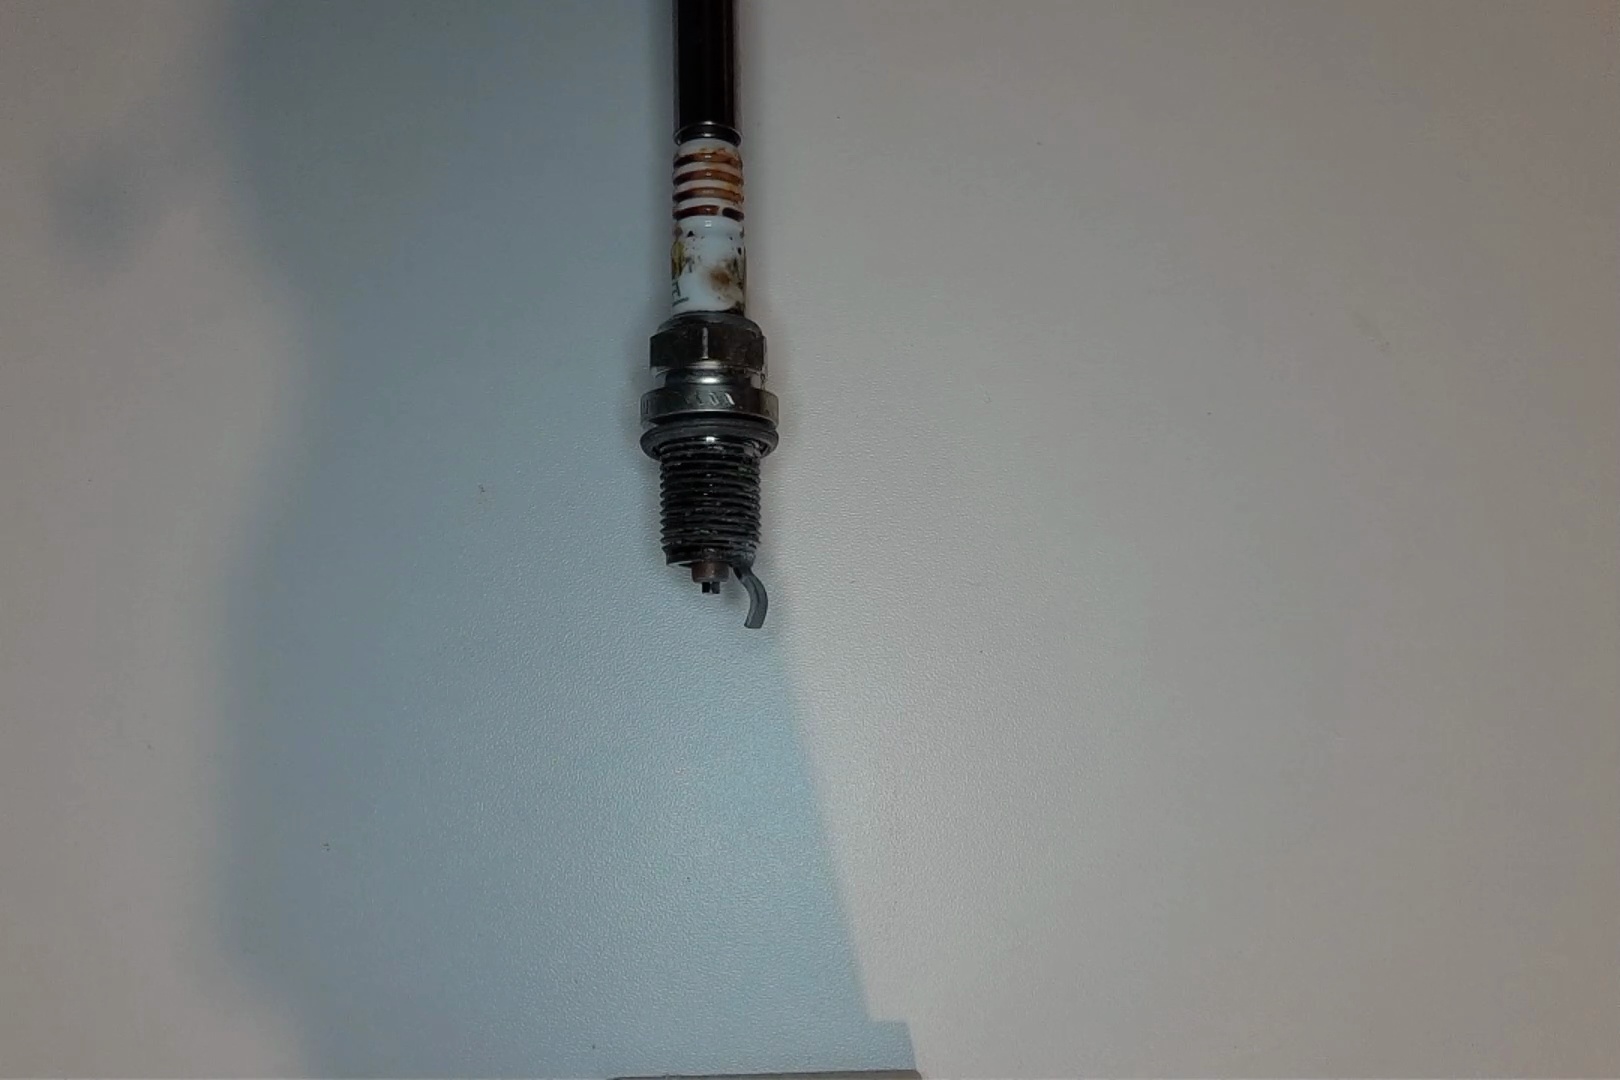
Label: anomaly